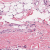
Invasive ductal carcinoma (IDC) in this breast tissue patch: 0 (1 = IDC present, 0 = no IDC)